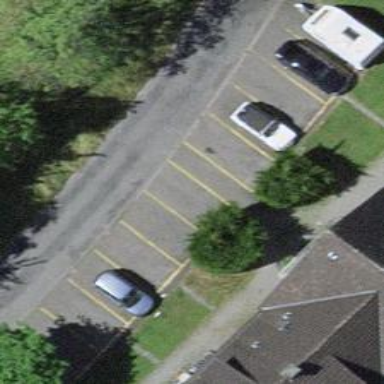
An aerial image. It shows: Street-side parking area.